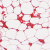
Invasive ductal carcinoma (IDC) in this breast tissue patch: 0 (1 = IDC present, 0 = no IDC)